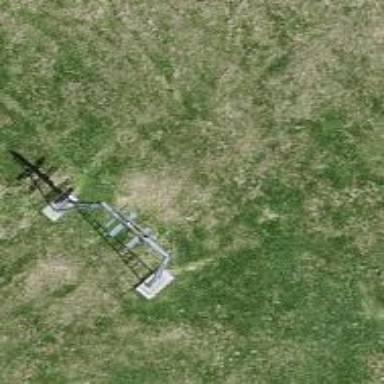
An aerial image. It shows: Pylon used for aerialway.